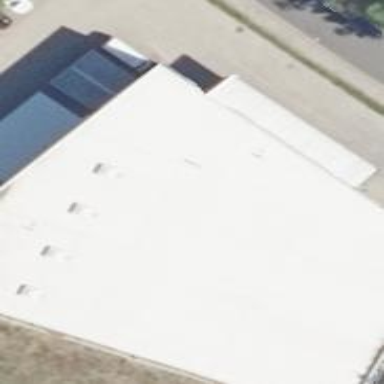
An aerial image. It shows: Commercial building.